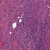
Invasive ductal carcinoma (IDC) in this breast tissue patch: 0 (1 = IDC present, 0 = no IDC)